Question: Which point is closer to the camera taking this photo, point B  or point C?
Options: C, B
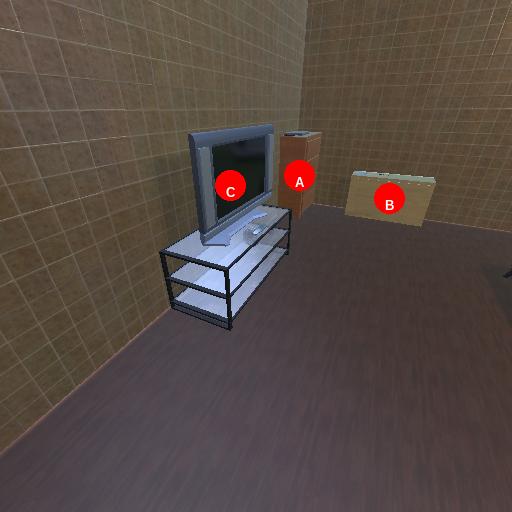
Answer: C